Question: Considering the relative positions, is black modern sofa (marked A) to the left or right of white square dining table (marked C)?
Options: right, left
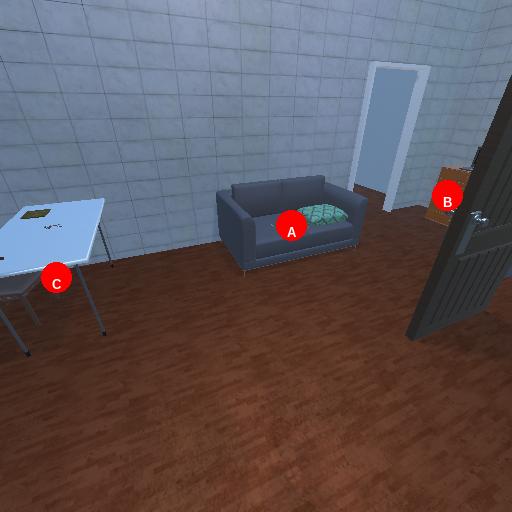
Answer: right